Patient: sex M, age 43
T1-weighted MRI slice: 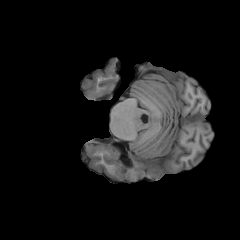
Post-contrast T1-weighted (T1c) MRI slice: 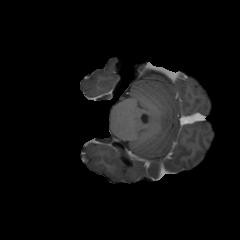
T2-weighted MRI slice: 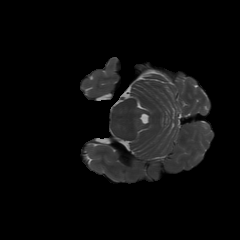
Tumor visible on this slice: no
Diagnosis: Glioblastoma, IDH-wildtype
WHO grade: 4